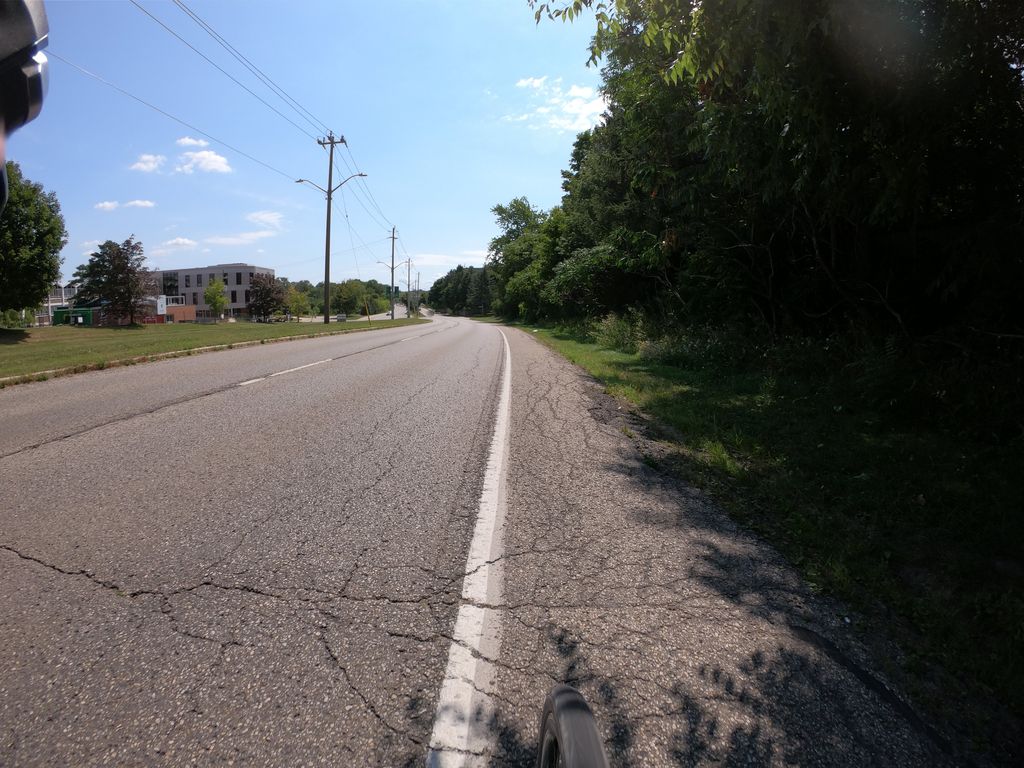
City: kitchener-waterloo